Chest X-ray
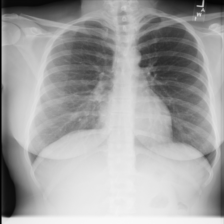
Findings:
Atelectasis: negative
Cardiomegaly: negative
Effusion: negative
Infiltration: negative
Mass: negative
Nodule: negative
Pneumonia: negative
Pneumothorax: negative
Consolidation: negative
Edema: negative
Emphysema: negative
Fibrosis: negative
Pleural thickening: negative
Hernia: negative